Brain MRI, t2w sequence, axial 2D slice.
Patient: age 35, sex M, weight 95 kg, height 1.95 m
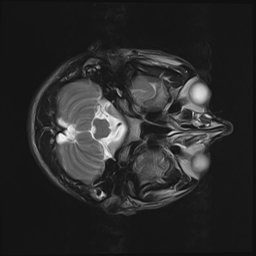